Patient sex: M
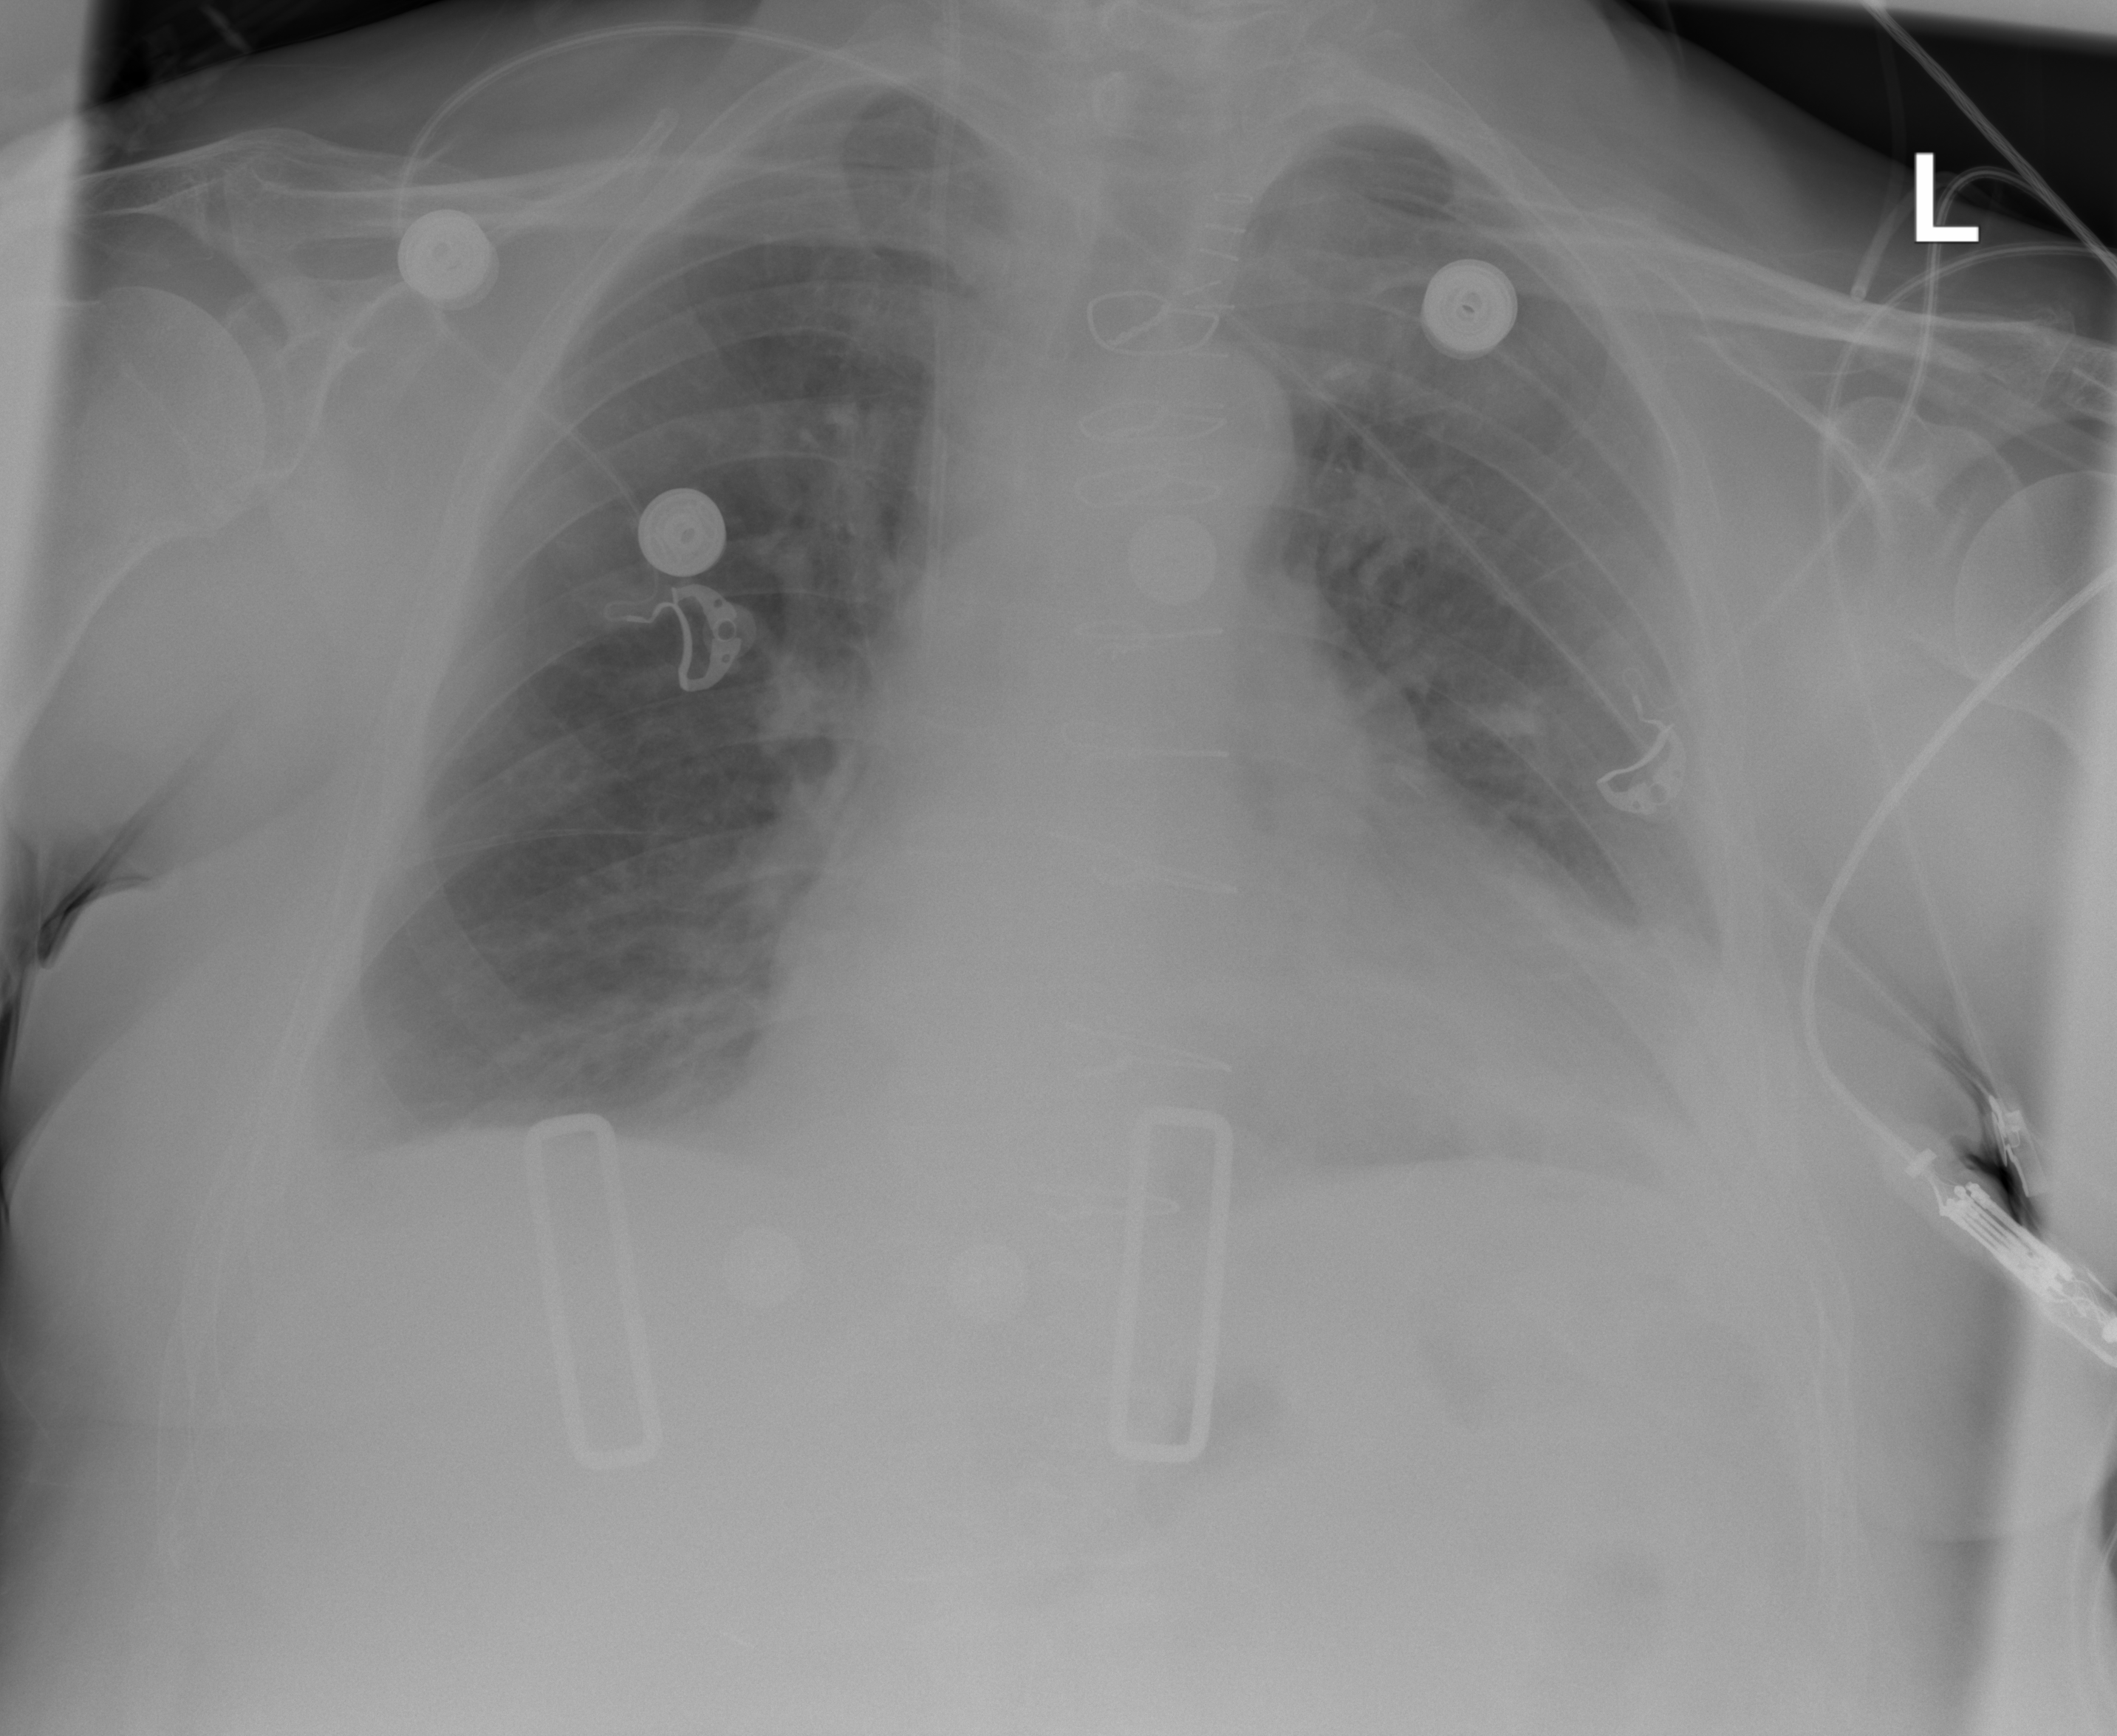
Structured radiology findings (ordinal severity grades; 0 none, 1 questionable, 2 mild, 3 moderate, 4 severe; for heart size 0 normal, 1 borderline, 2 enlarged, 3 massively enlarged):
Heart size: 2
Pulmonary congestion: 2
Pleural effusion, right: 2
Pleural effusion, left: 2
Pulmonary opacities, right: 2
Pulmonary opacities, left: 2
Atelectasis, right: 2
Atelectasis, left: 2